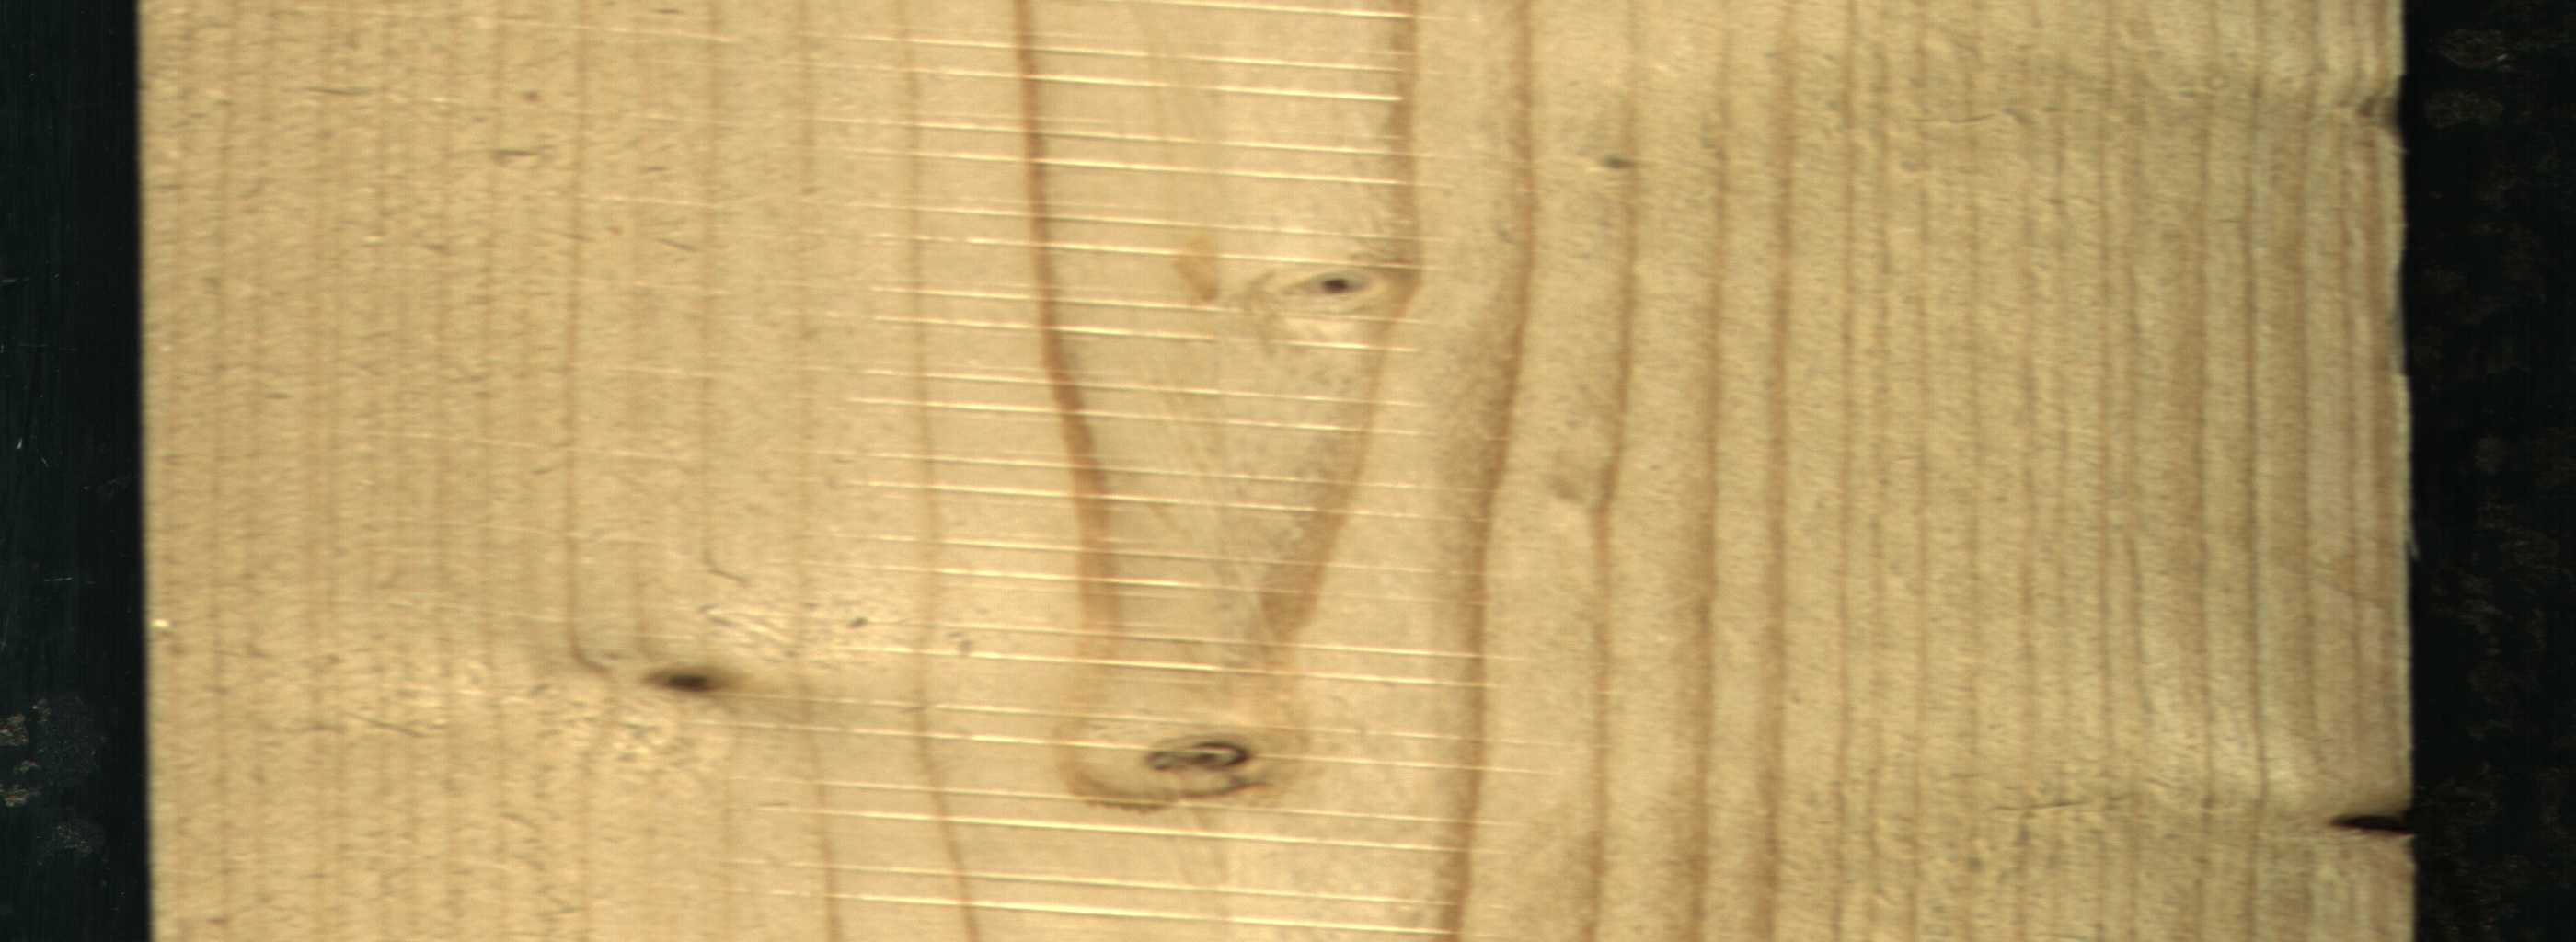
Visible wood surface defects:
Knot_missing
Live_Knot
Live_Knot
Live_Knot